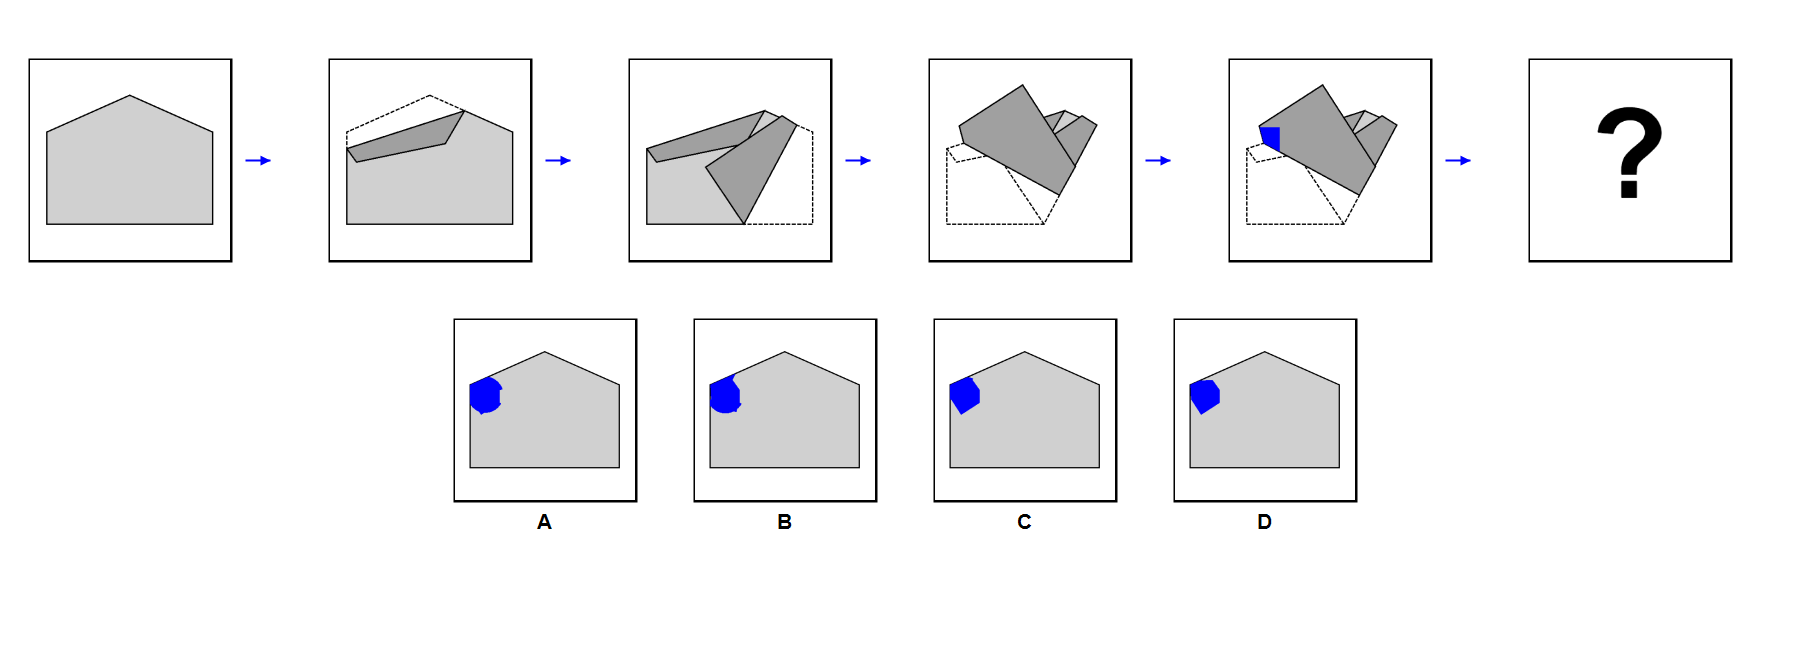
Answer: D